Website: ulta-beauty
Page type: delivery-shipping
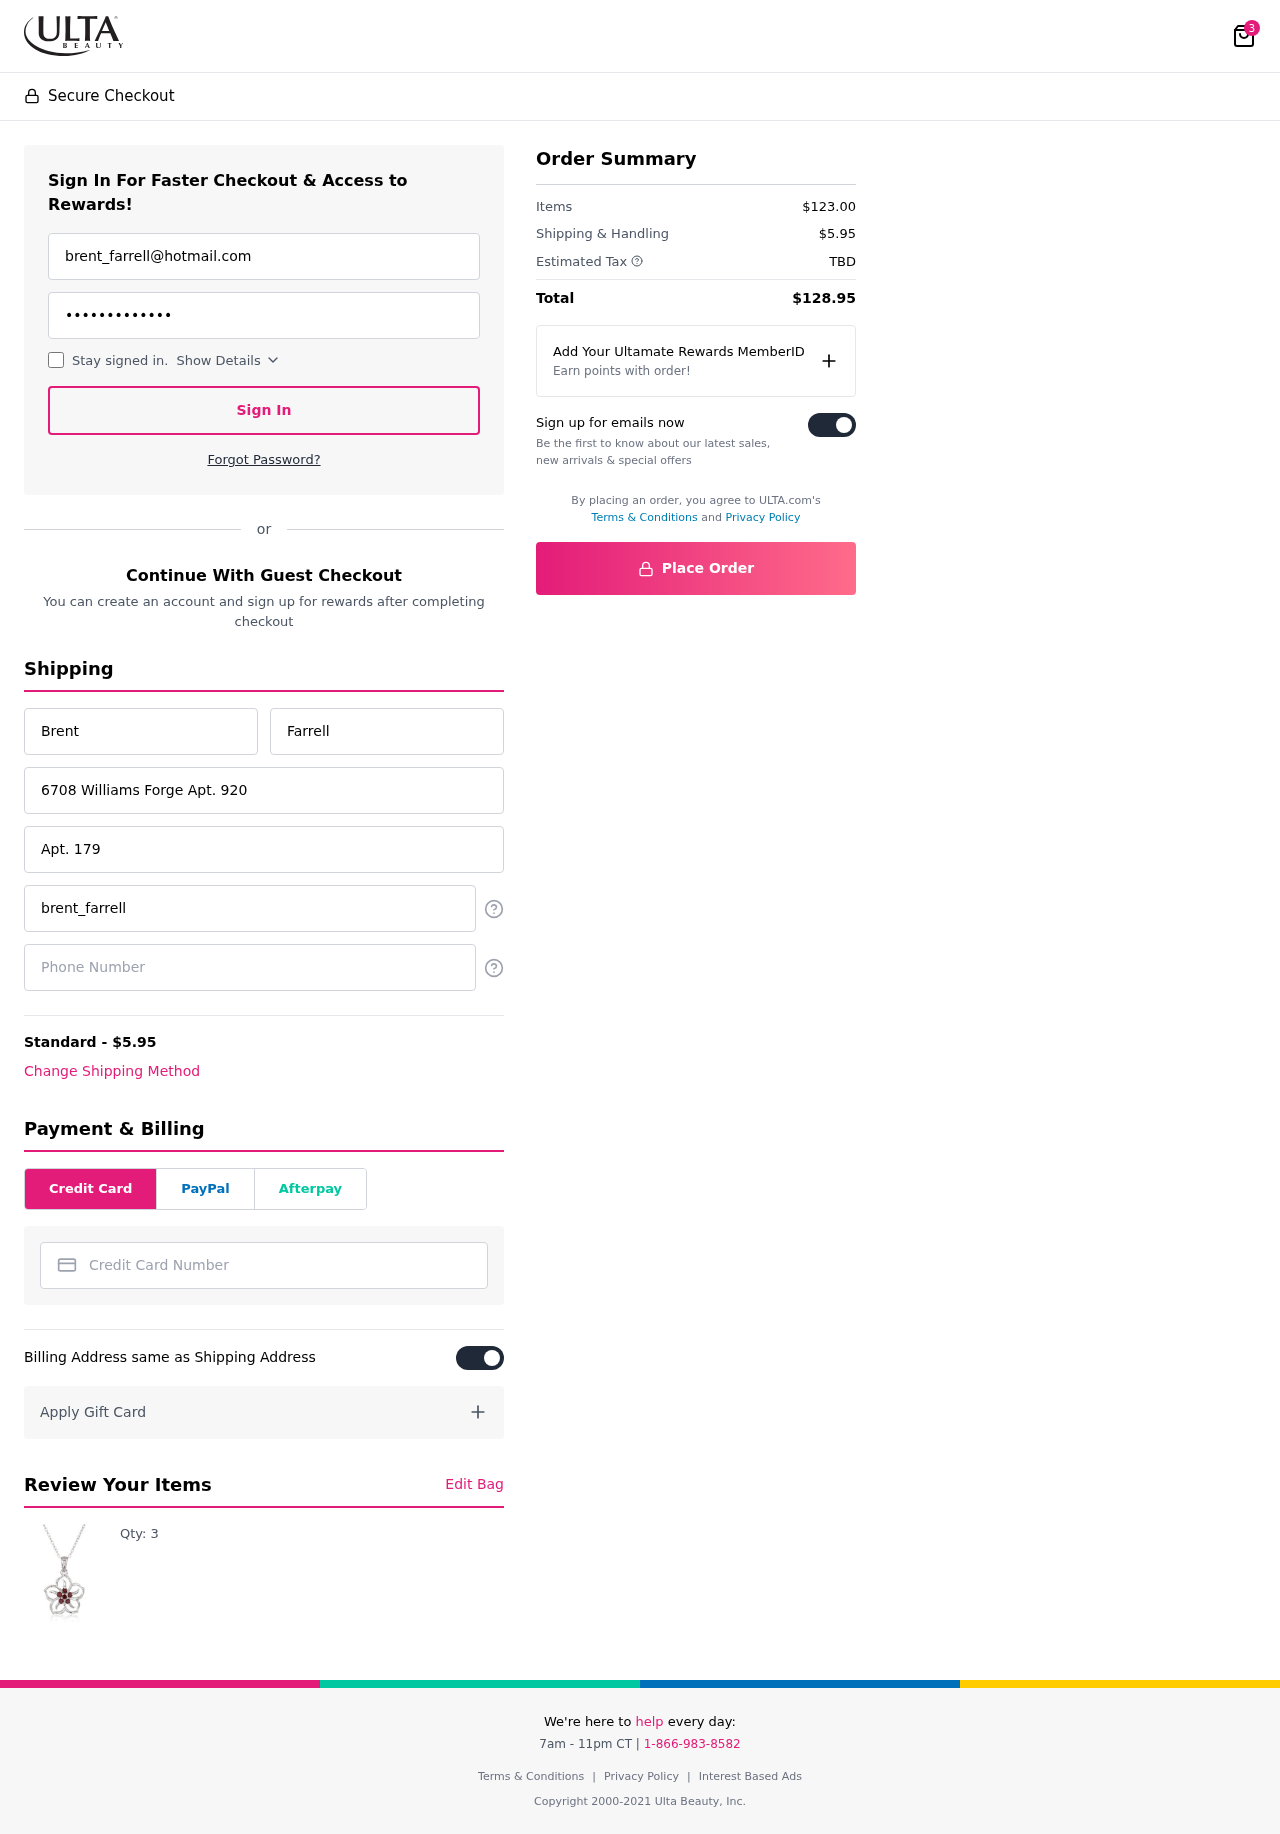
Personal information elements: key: PII_CARD_NUMBER
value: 3473 7125 5964 733
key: PII_EMAIL
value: brent_farrell@hotmail.com
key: PII_EMAIL2
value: brent_farrell@hotmail.com
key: PII_FIRSTNAME
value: Brent
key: PII_LASTNAME
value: Farrell
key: PII_PHONE
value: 7508132187
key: PII_STREET
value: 6708 Williams Forge Apt. 920
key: PII_STREET2
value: Apt. 179
Product elements: key: PRODUCT1_QUANTITY
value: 3
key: PRODUCT1
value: Qty: 3
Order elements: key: ORDER_NUM_ITEMS
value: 3
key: ORDER_SHIPPING_COST
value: $5.95
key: ORDER_SUBTOTAL
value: $123.00
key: ORDER_TAX
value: TBD
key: ORDER_TOTAL
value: $128.95